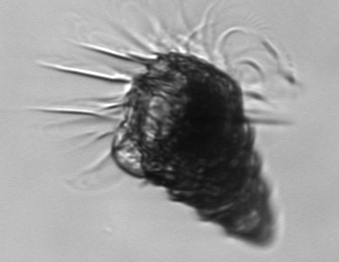
Label: Laboea_strobila